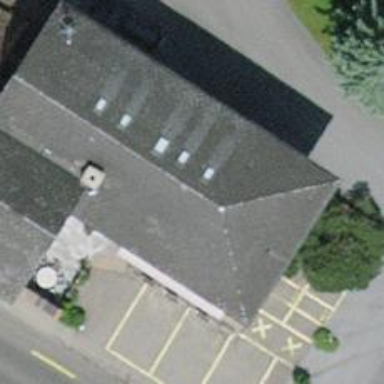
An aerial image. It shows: Restaurant located within hotel.